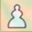
Piece: wP